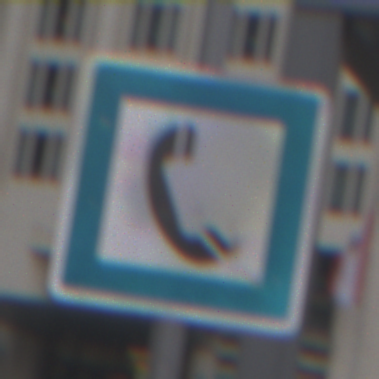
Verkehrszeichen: Fernsprecher
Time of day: MorningAfternoon
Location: Outdoor (Urban)
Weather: Overcast
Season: NotSpecified
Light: Natural